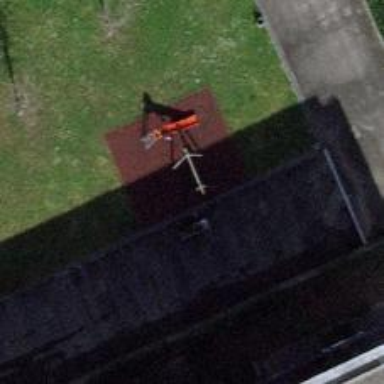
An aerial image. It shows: Playground area for leisure activities on the land.